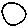
Label: circle